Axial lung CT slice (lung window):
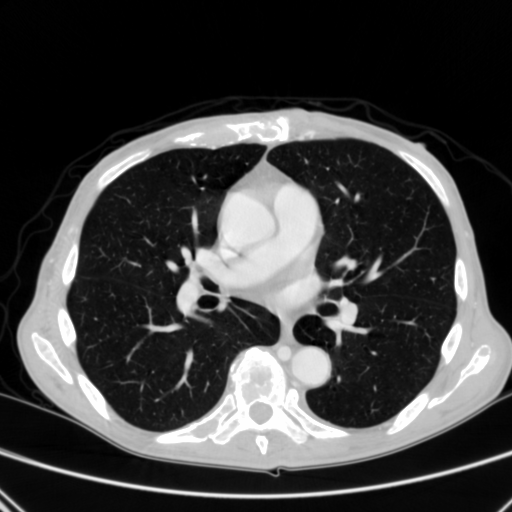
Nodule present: no